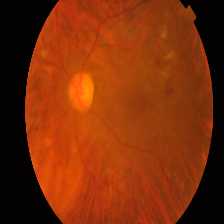
Diabetic retinopathy grade: Proliferative DR